Question: So I'm trying to resolve this issue for most of today... What ever device/resolution/anything I choose it's displayed incorrectly, and looks like styles aren't loading...
>
I tried:
- - - - - - - -
I'm running on:
- - - - -
It kinda looks like there's no styles installed on my machine :|
If you think there's something wrong with my code, here it is: <URL>
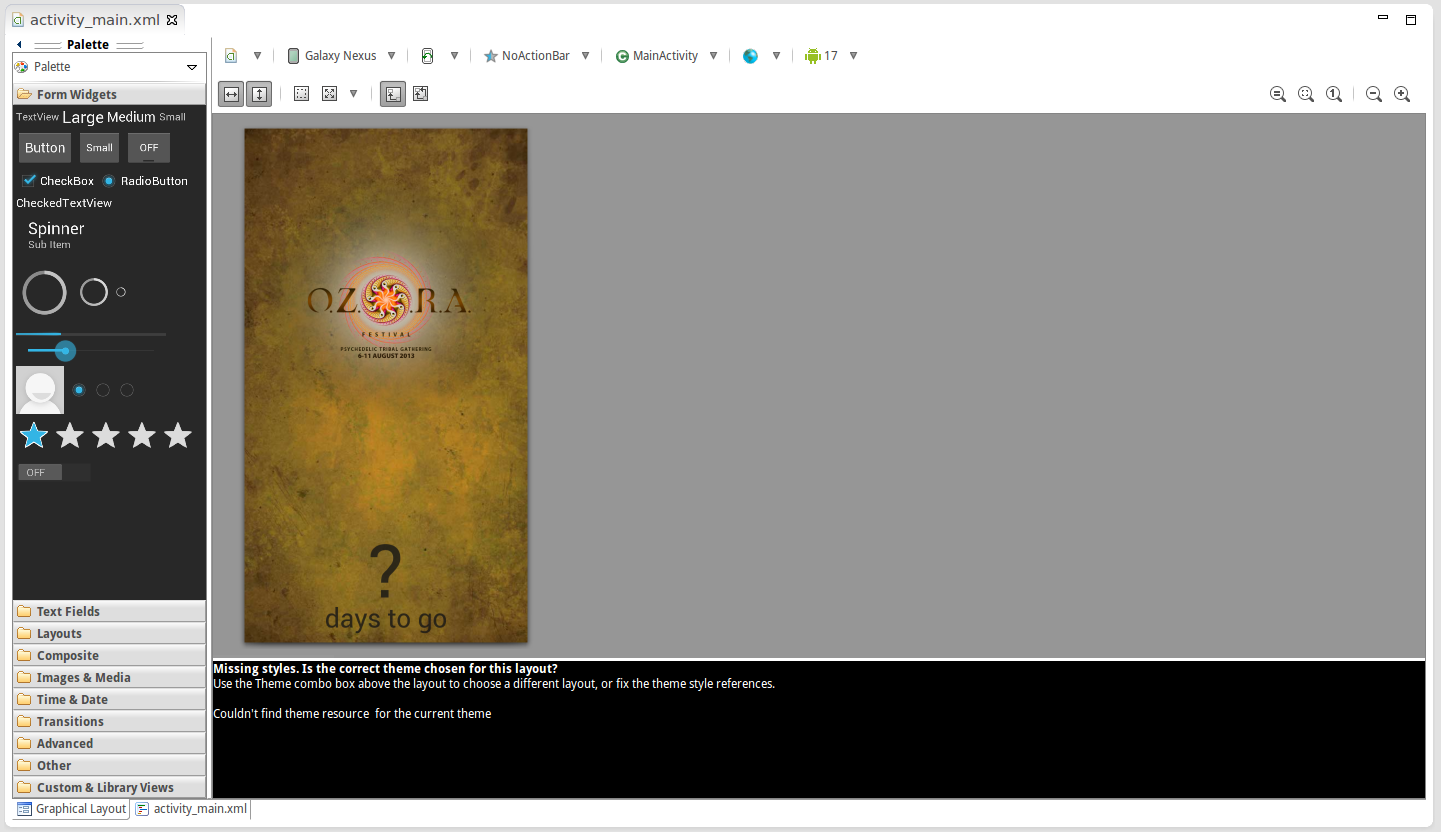
Answer: So turns out my problem was in my code. My problem was that I've been setting alone as a content of the string. And, as I was told, question mark is also the character which starts a theme reference.
Other words, my problem was caused by <URL>.
## edit:
It's worth noting that this bug has been fixed since then, so if you're still having this problem try .